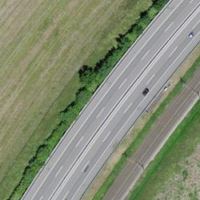
EUNIS habitat code: 57
Species observed at this site:
Vulpes vulpes